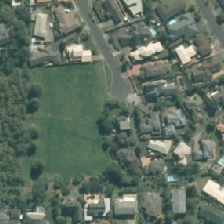
Land cover: urban_parkland